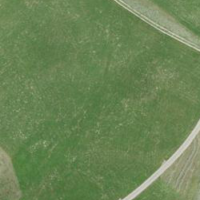
EUNIS habitat code: 24
Species observed at this site:
Bromus hordeaceus